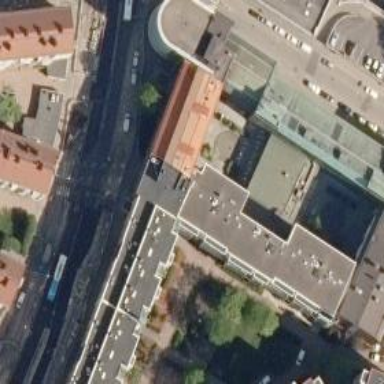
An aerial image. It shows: Wall in building arcade.